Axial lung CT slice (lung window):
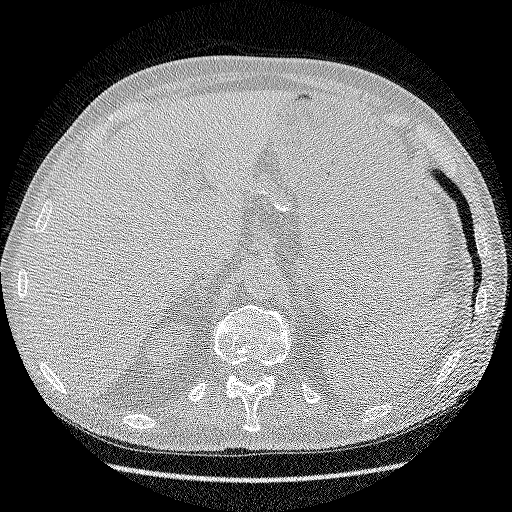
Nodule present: no